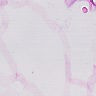
Metastatic tissue present: no